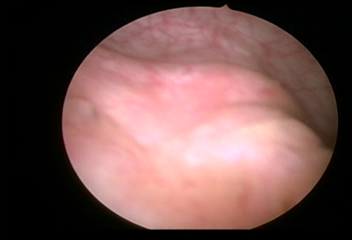
Modality: WLC
Class: Normal mucosa
Bladder cancer association: No